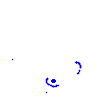
Particle: kaon